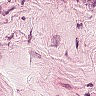
Metastatic tissue present: no